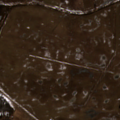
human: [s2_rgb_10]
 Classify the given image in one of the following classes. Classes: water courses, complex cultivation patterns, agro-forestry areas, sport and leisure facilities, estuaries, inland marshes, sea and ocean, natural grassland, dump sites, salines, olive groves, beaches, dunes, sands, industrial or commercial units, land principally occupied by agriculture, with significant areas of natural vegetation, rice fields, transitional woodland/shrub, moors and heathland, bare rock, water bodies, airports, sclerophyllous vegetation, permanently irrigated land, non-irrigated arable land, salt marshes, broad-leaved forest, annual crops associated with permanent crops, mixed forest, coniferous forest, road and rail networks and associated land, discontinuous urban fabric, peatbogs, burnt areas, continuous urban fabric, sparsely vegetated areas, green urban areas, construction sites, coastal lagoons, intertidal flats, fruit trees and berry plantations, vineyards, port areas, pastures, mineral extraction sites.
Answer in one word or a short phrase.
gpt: non-irrigated arable land